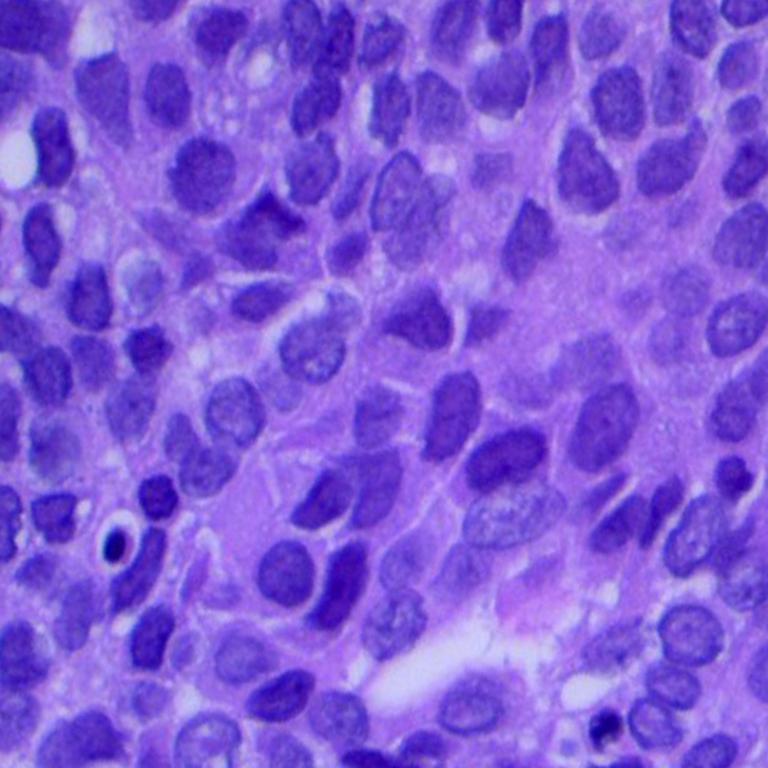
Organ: lung
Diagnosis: squamous carcinomas